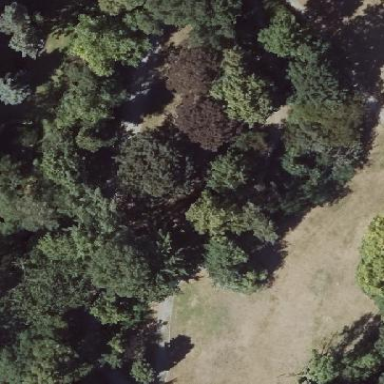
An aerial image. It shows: Mixed leaf woodland.